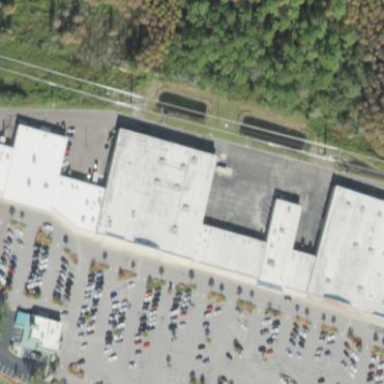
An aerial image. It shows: Retail building.